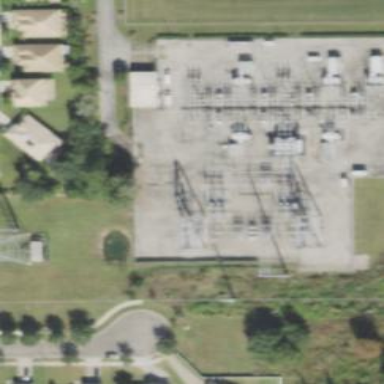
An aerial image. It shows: Distribution level power substation enclosed by fence.